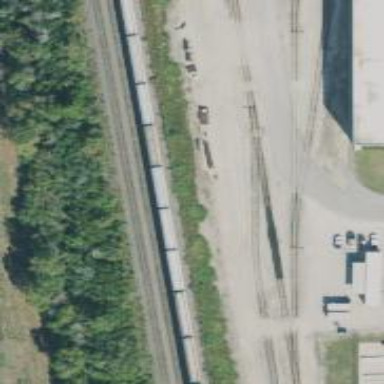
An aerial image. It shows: Railway siding for service.